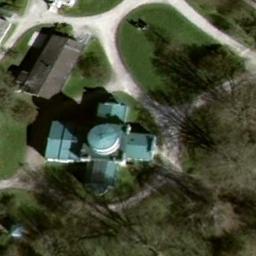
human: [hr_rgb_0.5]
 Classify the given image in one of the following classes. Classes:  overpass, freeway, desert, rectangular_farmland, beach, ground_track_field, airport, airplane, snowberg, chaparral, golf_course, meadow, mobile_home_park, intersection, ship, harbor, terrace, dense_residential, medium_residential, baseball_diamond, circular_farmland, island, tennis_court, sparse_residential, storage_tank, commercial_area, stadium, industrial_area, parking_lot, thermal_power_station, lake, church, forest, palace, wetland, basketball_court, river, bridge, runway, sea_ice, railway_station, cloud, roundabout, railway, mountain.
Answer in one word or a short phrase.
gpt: church